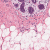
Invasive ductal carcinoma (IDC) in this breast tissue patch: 0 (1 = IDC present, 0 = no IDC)